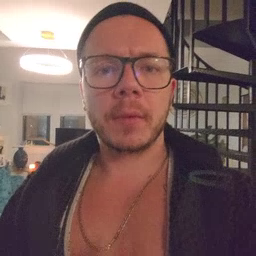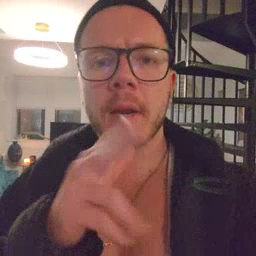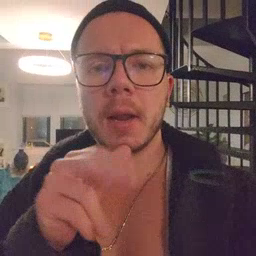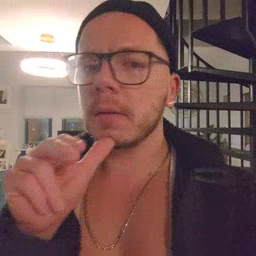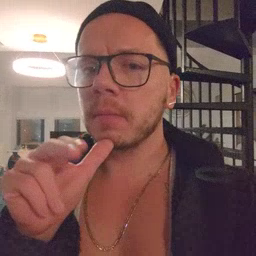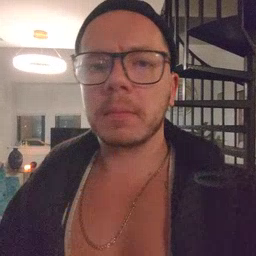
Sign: hen